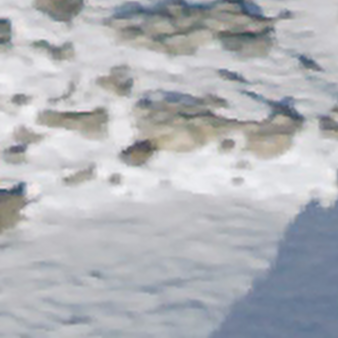
Label: other